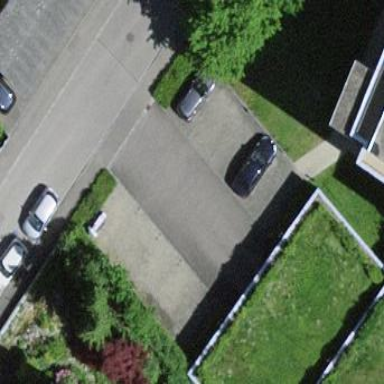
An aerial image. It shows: Street side parking area.